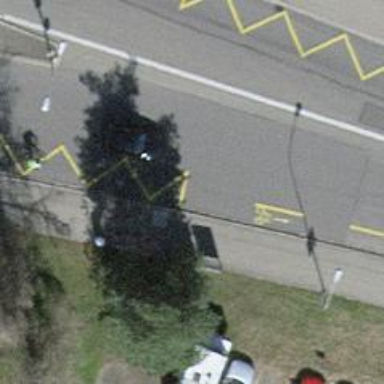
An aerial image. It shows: Platform for public transport on the road.